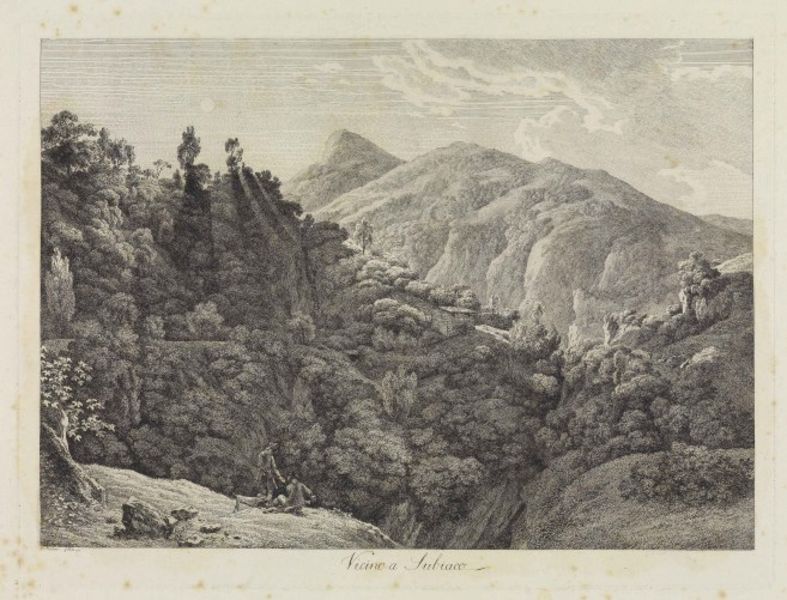
Titel: Subiaco, Blick in die Gegend um Subiaco
Künstler: Jacob Wilhelm Mechau
Standort: Karlsruhe
Institution: Staatliche Kunsthalle Karlsruhe
Schlagwörter: hat, men, people, figures, sitting, gris, homme, print, cliff, cloud, clouds, man, rock, sky, tree, hill, hills, landscape, mountain, mountains, nature, sun, trees, forest, grass, bushes, view, drawing, gravure, ombre, arbre, soleil, ciel, paysage, montagnes, valley, montagne, campagne, plateau, leaves, couple, esquisse, italian, nuage, nuages, arbres, bush, horse, calm, leaf, outdoors, forrest, berger, strong, colline, feuilles, forêt, humans, waterfall, hommes, standing, bergers, figure, vista, relax, hunter, roche, idyllic, meutre, gustave doré, vallée, abre, ridge, roches, prés, coucher du soleil, cliffside, lef, scenary, abres, mother nature, calley, ravin, forê, foêt, valle